Question: I have a design that I would like to achieve and I am finding it a bit hard to describe my problem.
I have tried looking at transform, but it is not what I need since transform rotates the div rather than making a diagonal ending. Is it even possible to achieve this using other functions?

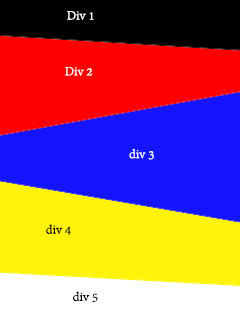
Answer: You could use function with positive value for the parent and negative value for the child wrapper element to achieve the effect.
Check out this demo <URL>
Or use 'transform: rotate(45deg);' to rotate a div.